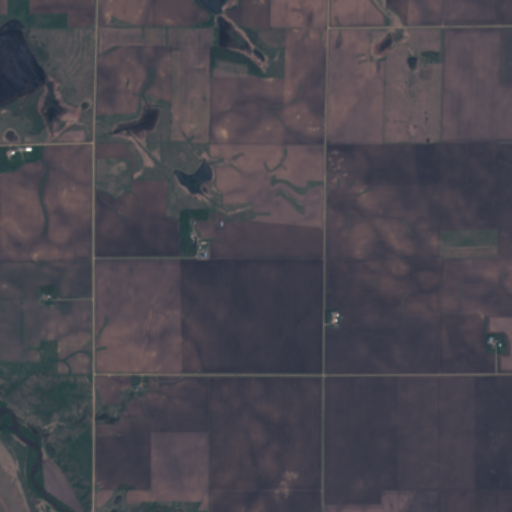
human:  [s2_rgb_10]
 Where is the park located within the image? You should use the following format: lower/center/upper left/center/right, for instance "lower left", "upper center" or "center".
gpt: The park is located in the upper left of the image.
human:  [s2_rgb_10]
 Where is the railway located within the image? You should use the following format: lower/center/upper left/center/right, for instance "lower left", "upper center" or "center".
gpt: The railway is located in the lower left of the image.
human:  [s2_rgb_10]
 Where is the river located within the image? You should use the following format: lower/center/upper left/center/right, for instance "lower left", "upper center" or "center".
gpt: The river is located in the lower left of the image.
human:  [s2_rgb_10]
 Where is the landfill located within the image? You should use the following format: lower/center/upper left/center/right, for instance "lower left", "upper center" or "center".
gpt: There is no landfill in the image.